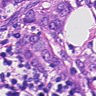
Metastatic tissue present: yes